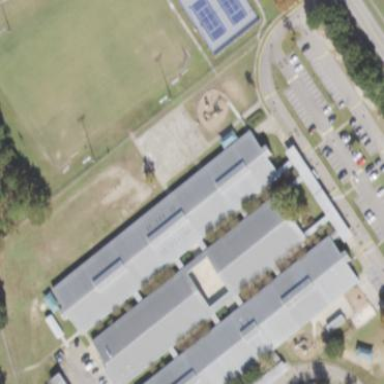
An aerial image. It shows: School building.